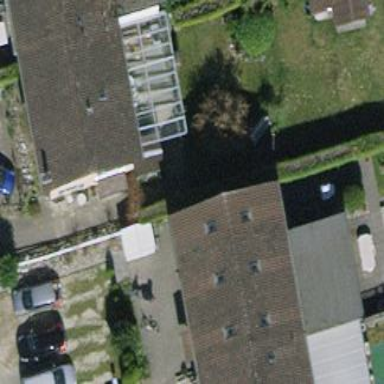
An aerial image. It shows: Building with tiled roof.